Field crop: maize
Growth stage: 2
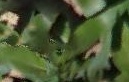
Species: maize